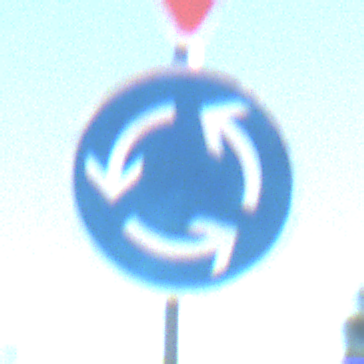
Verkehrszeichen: Kreisverkehr
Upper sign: VorfahrtGewaehren
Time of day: MorningAfternoon
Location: Outdoor (Nature)
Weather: Clear
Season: NotSpecified
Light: Natural